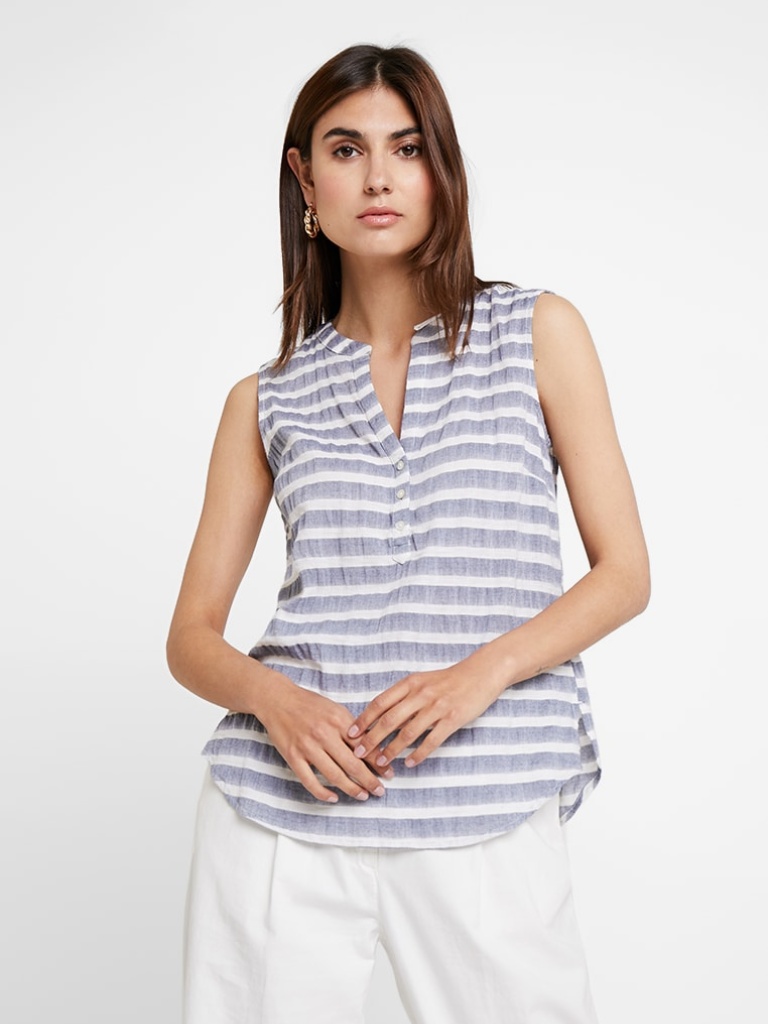
linen loose sleeveless hip length Untucked v-neck blouse